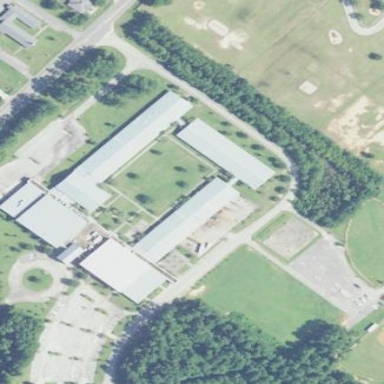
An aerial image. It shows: School.